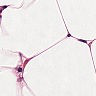
Metastatic tissue present: no